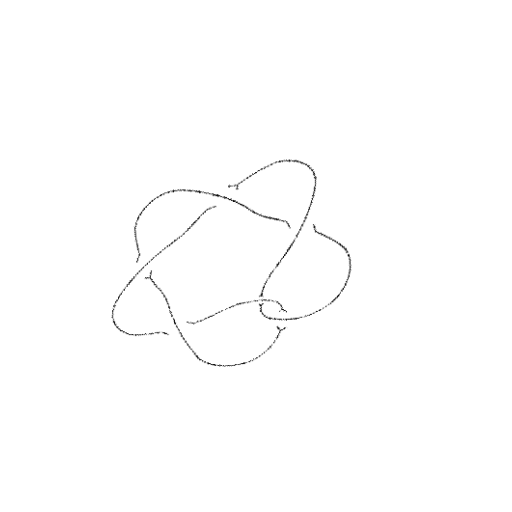
Crossing number: 6